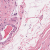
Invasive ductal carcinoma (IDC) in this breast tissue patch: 0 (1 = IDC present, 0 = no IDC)